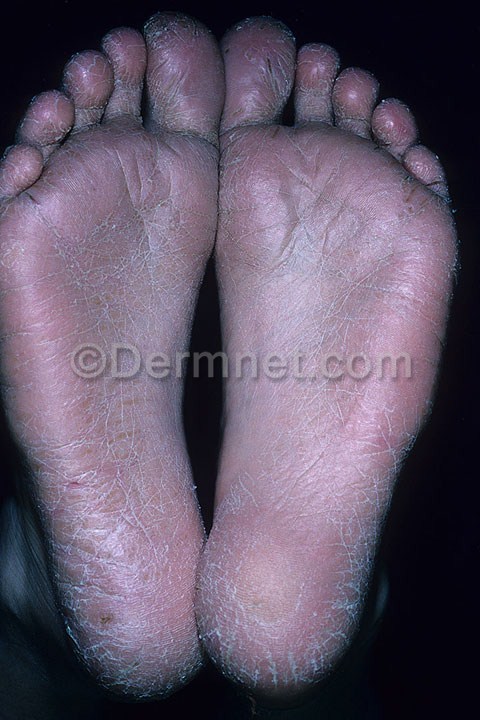
Disease: Eczema Photos